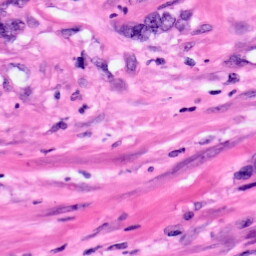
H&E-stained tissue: Pancreatic